Question: I have an image (cv::Mat) and a ROI that can be seen as a mask. I want to show the original image with the ROI blended over it.
My mask is smaller than my origiginal image: each element represents a block in the image. Suppose my mask is this (note that my mask is NOT a rectangle)
'''
0 0 1
1 1 1
0 0 0
'''
then I would like to have the parts where (mask == 1) untouched and the rest blended with a color. This is the code I have
'''
cv::Mat blocks = image.clone;
uint npixcol = 32;
uint npixrow = 32;
for (uint ri = 0; ri < 480; ++ri)
for (uint ci = 0; ci < 640; ++ci)
{
if (mask[ri * 640 + ci])
cv::rectangle(blocks, cv::Rect(ci * npixcol, ri * npixrow, npixcol, npixrow), cv::Scalar(0, 0, 0), CV_FILLED, 8, 0);
}
cv::addWeighted(image, 0.5, blocks, 0.5, 0, image, -1);
'''
How can I do this without the extra "clone" command since that is not very performant...
to make it more clear; this is an example of what I want (the color doesn't really matter)!
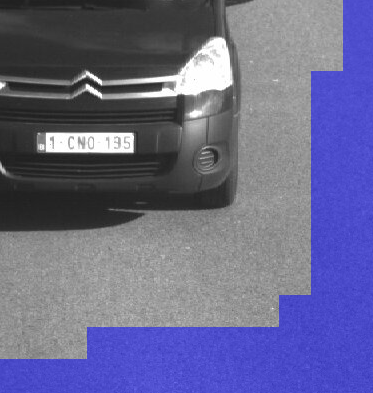
Answer: Is your mask of constant colour? Assuming mask is the same dimension as the image(you can easily scale it) :-
'''
//Manually instead of addWeighted()
for (uint ri = 0; ri < 480; ++ri)
for (uint ci = 0; ci < 640; ++ci)
{
if (mask[ri * 640 + ci])
{
image.at<uchar>(ri,ci) [0] = image.at<uchar>(ri,ci) [0] * weight_blue;
image.at<uchar>(ri,ci) [1] = image.at<uchar>(ri,ci) [1] * weight_green;
image.at<uchar>(ri,ci) [2] = image.at<uchar>(ri,ci) [2] * weight_red;
}
}
'''